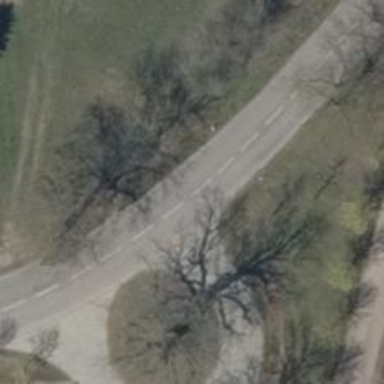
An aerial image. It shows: Tertiary road with asphalt surface.